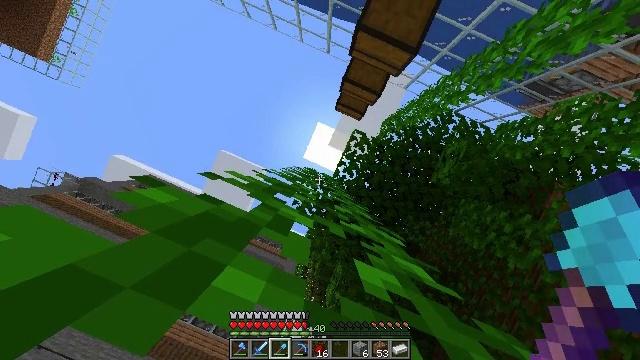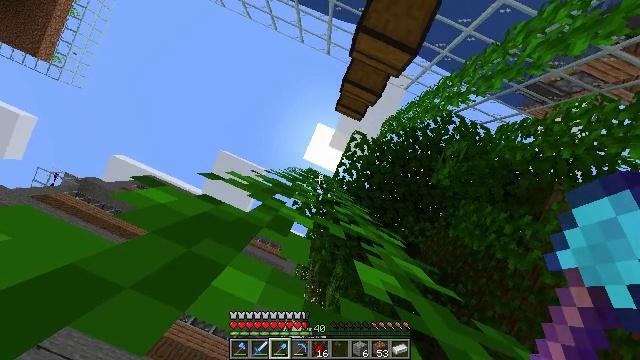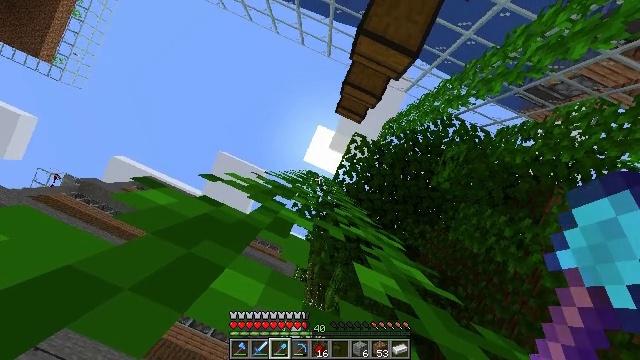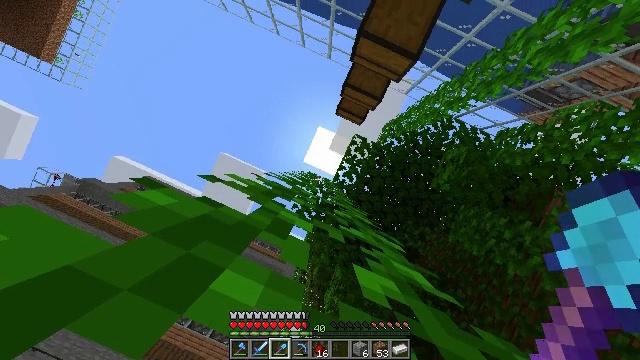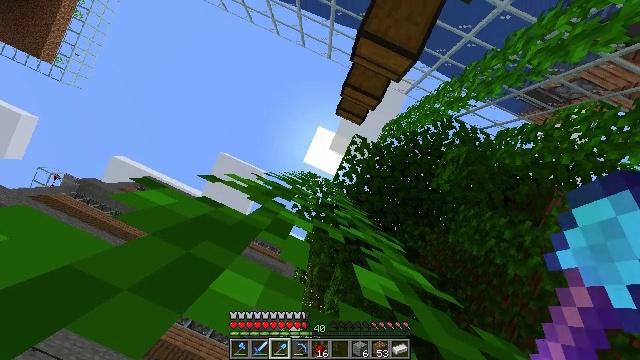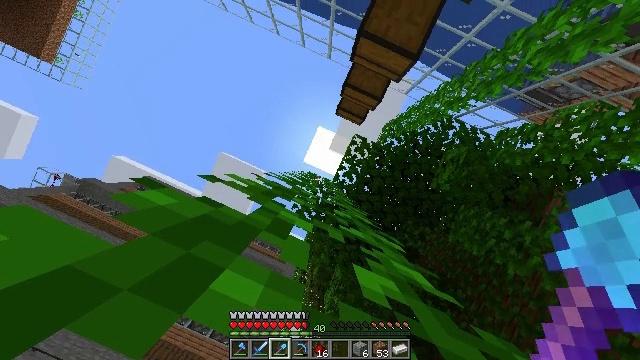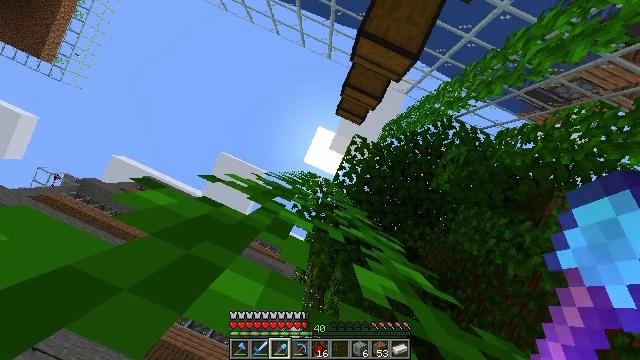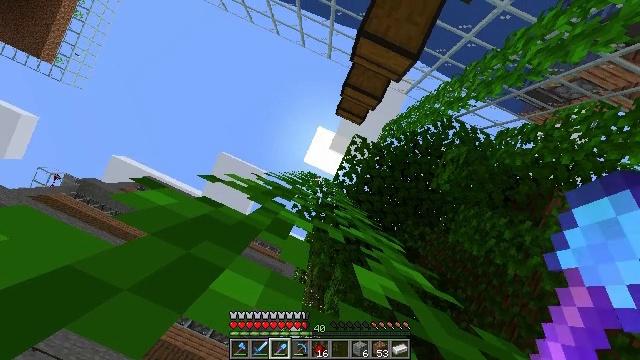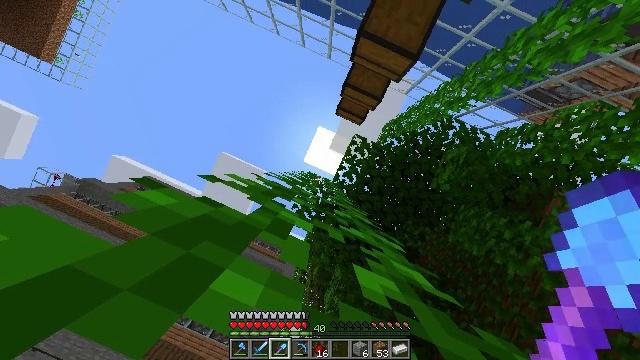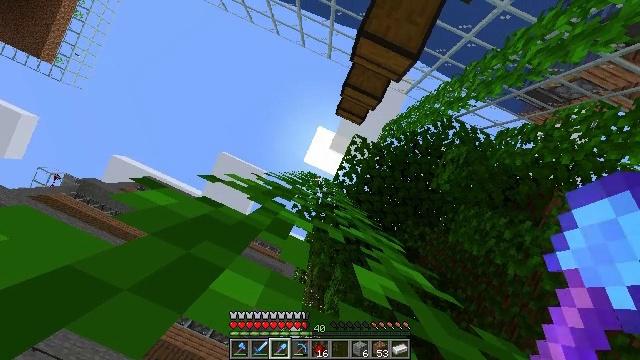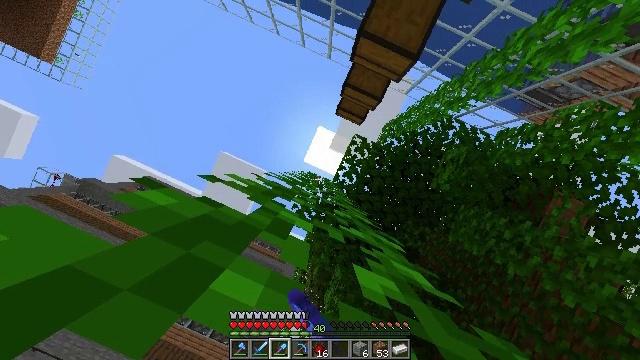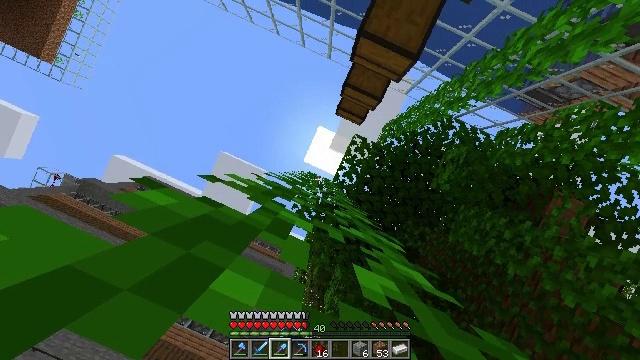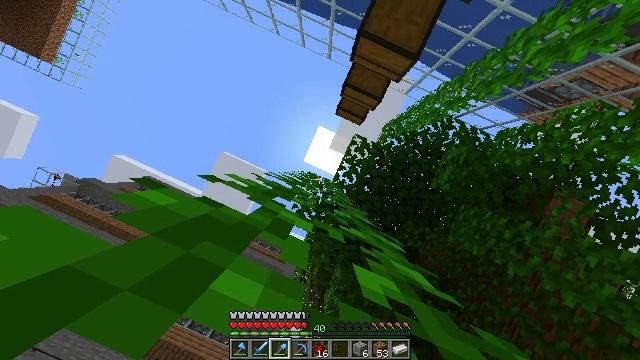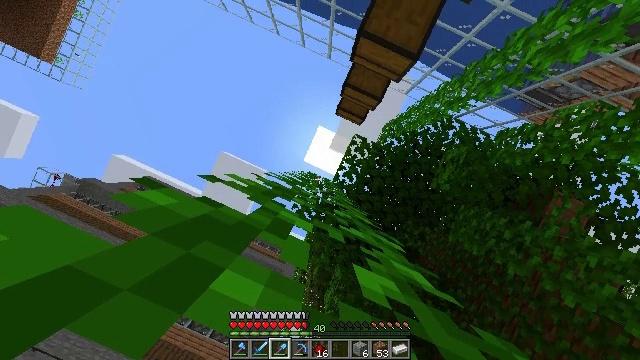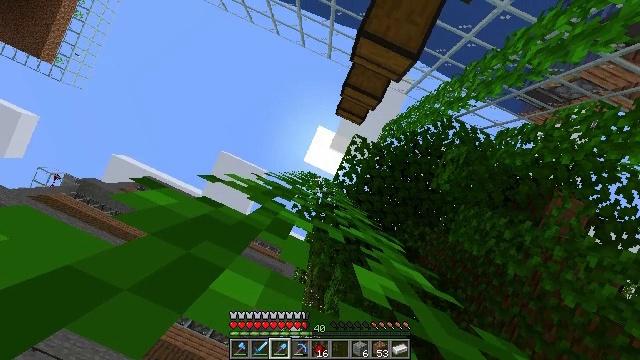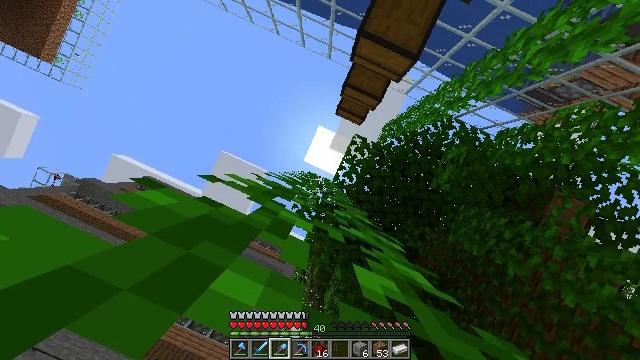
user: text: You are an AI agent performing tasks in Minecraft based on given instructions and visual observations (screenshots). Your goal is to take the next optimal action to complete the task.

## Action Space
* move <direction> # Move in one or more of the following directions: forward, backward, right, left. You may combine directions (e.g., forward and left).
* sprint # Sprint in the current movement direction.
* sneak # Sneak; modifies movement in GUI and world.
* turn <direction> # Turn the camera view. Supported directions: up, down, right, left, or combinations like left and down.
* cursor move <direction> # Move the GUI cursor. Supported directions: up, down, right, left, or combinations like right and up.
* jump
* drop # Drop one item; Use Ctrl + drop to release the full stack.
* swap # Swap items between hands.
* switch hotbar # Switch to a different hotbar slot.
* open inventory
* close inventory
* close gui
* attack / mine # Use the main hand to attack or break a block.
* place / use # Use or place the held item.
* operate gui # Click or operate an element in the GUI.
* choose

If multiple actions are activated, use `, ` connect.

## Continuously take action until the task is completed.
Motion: motion action
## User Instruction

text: Harvest vines off the surface.
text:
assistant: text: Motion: no_op
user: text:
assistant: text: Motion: no_op
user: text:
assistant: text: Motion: no_op
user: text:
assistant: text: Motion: no_op
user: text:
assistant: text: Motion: no_op
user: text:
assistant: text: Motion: no_op
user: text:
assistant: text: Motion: no_op
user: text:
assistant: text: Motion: no_op
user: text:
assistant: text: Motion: attack / mine
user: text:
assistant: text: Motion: attack / mine
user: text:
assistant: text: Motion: attack / mine
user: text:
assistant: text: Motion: attack / mine
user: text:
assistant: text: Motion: attack / mine
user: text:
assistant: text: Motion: attack / mine
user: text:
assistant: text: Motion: attack / mine
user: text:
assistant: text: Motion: attack / mine
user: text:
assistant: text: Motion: attack / mine
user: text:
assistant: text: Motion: attack / mine
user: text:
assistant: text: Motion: attack / mine
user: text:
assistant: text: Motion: attack / mine
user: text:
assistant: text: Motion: attack / mine
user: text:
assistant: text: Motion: attack / mine
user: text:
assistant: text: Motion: attack / mine
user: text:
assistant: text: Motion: attack / mine
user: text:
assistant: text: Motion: attack / mine
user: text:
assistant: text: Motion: attack / mine
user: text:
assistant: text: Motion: attack / mine
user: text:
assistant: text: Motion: attack / mine
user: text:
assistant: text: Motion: attack / mine
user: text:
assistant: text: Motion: attack / mine